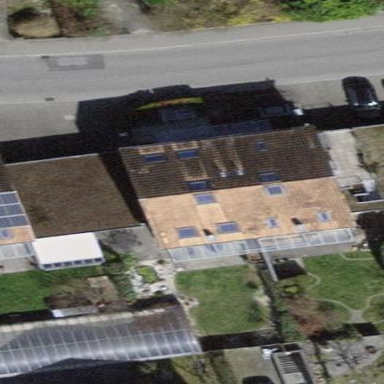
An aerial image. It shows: Building with tile roof.